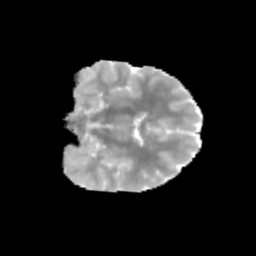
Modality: MD
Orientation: coronal
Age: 12
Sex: male
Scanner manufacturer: siemens
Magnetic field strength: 3 T
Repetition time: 3.8 s
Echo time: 0.07 s